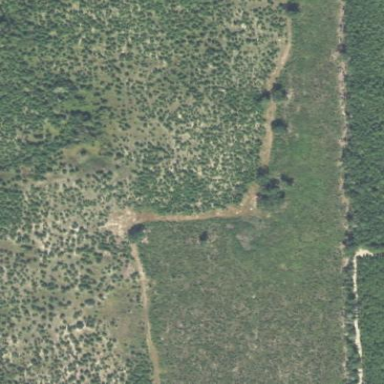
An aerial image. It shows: Area covered in scrub vegetation.